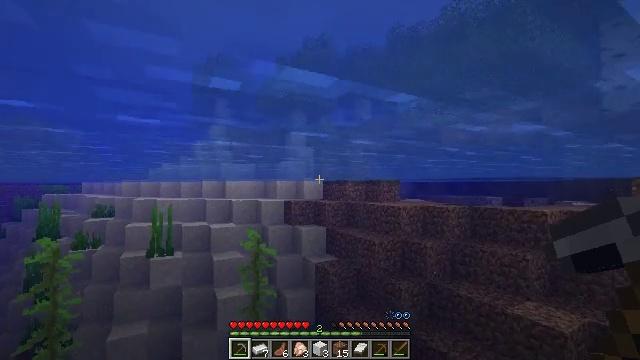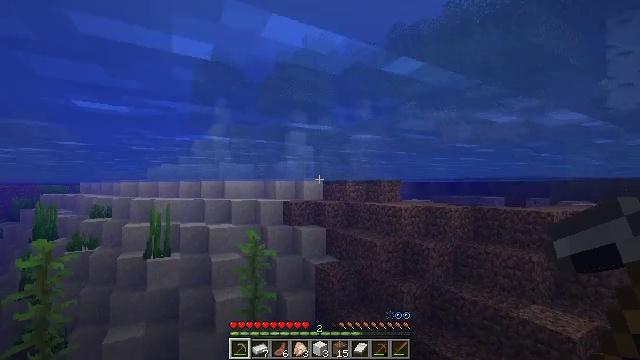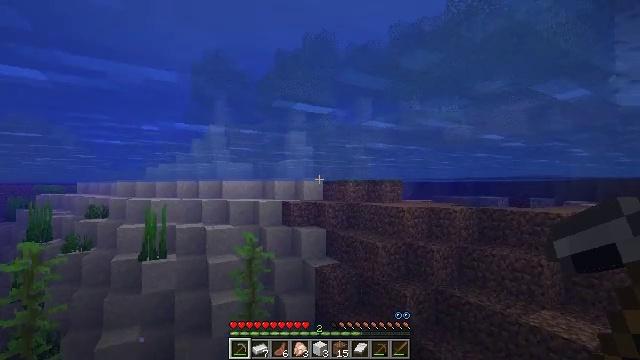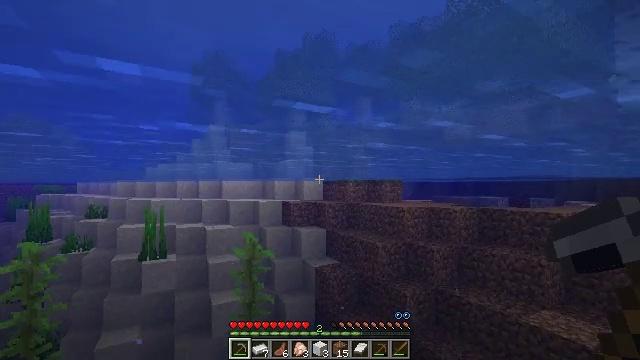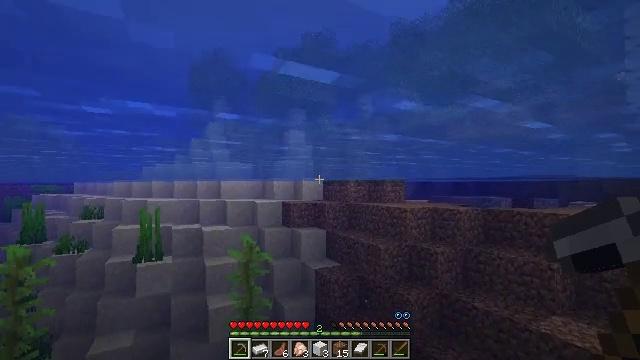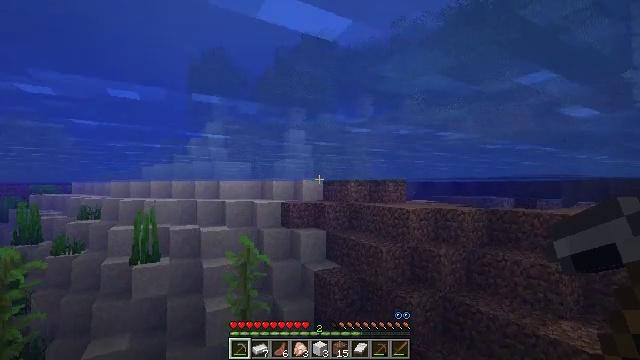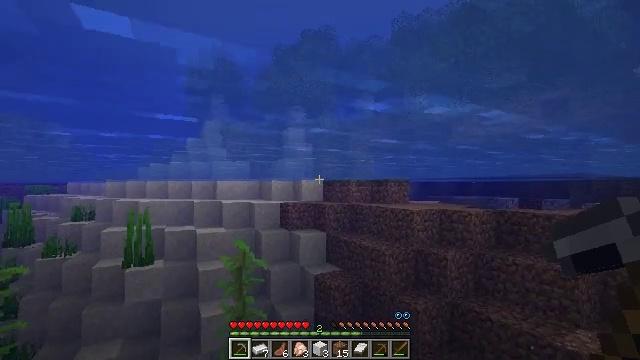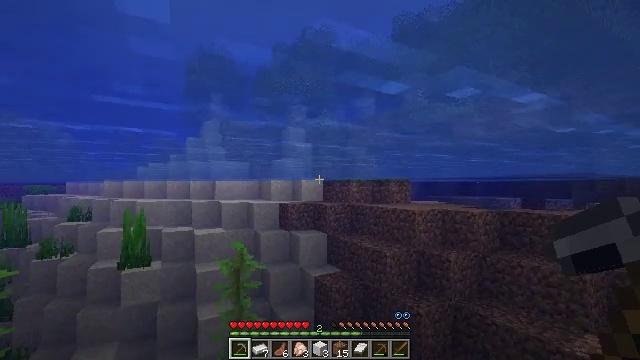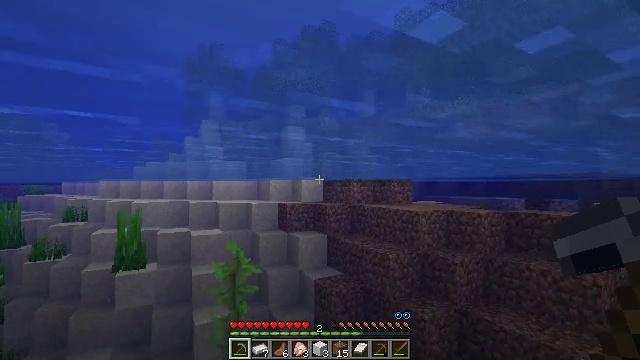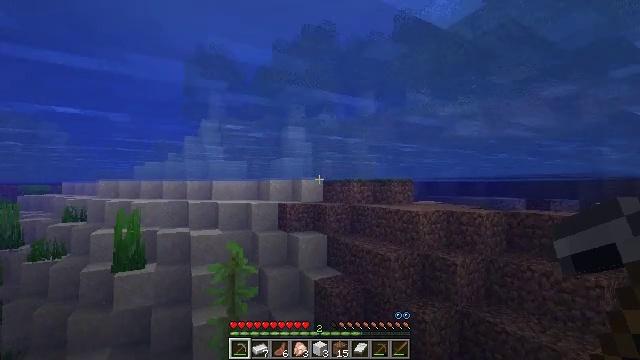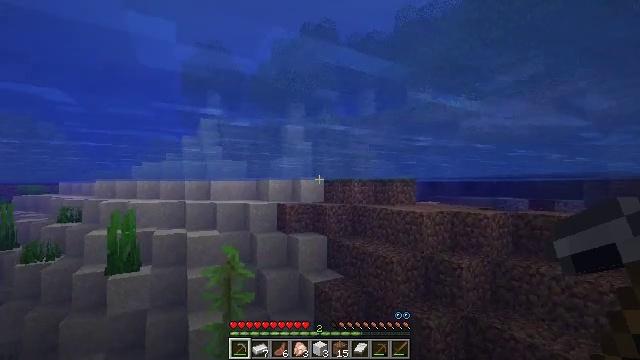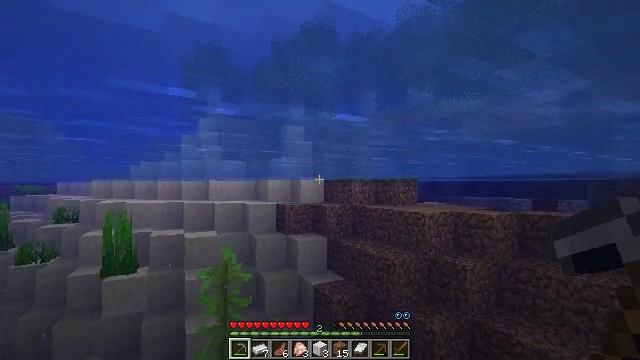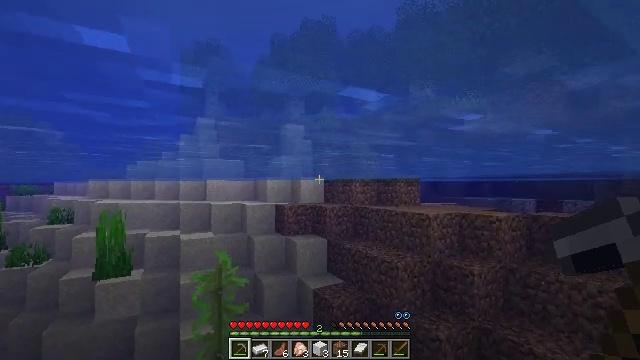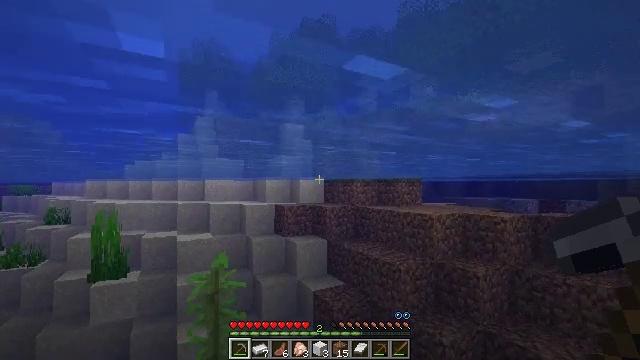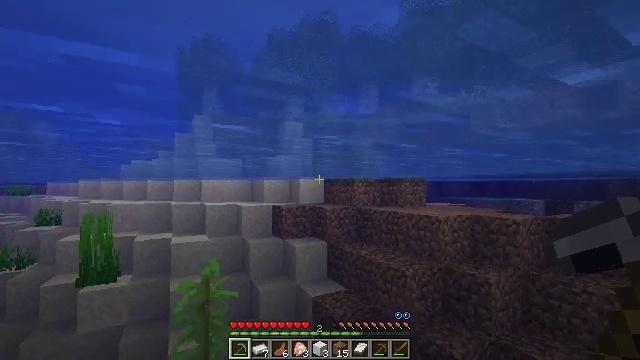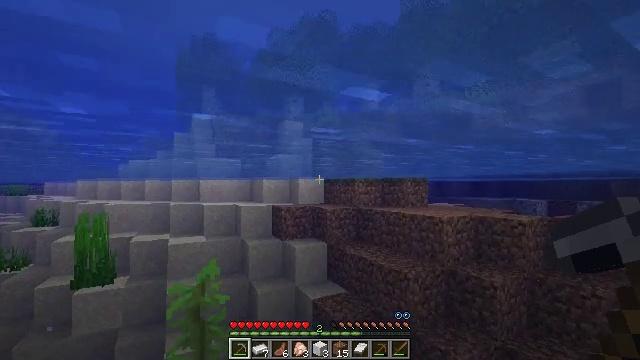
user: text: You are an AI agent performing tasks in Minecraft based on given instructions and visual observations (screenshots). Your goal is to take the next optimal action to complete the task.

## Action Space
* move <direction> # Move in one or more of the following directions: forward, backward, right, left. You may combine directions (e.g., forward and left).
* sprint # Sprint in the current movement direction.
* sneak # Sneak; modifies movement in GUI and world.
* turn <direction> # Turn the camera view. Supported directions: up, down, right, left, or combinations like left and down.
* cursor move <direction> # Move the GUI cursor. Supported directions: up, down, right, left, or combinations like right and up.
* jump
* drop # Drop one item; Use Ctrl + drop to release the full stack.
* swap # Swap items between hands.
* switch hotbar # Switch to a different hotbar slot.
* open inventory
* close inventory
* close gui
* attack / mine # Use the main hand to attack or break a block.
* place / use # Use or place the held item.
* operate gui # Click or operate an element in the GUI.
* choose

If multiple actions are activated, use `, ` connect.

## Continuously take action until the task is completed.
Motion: motion action
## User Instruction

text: Mine the chest to collect it.
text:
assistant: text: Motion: move forward
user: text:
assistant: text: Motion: move forward
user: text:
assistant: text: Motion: move forward
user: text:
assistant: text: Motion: move forward
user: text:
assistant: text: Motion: move forward
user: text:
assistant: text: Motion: move forward
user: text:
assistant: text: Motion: move forward
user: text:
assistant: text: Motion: move forward
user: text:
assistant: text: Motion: move forward
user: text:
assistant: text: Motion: move forward
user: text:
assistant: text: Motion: move forward
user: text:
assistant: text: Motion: move forward
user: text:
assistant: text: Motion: move forward
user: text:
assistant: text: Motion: move forward
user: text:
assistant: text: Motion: move forward
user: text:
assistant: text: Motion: move forward, turn left
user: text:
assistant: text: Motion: move forward, turn left
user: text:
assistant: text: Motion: move forward, turn left
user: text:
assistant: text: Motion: move forward
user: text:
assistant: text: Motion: move forward
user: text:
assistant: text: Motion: move forward
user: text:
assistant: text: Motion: move forward
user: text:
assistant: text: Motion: move forward
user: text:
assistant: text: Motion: move forward
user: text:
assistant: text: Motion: move forward
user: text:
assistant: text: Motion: move forward
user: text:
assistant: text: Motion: move forward
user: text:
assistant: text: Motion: move forward
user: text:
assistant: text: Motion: move forward
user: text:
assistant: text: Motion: move forward